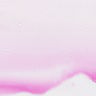
Metastatic tissue present: no